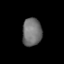
Tissue: lung
Cell type: Myeloid cells
Senescence score: 0.5495
Nuclear area (px): 531
Mean DAPI intensity: 113.992